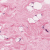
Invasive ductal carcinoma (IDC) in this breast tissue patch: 0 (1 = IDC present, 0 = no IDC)